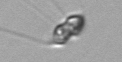
Label: Chaetoceros